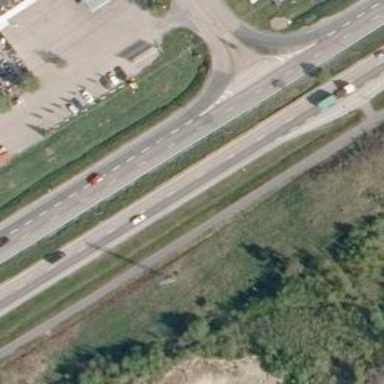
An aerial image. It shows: Trunk link road with asphalt surface.